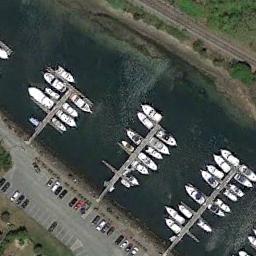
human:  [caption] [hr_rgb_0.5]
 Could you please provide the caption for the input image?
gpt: The harbor has lots of neatly docked boats and a parking lot is next to the harbor .

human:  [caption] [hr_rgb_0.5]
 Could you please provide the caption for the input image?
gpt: The harbor was empty of boats .

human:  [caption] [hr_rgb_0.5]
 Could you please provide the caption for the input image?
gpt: Some ships are neatly moored on the sea next to the harbor next to the parking lot, And there are some empty seats .

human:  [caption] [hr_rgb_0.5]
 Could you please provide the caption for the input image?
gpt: There are lots of cars in the parking lot next to the harbor .

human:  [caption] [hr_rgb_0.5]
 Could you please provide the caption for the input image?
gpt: There are some ships docked neatly at the harbor beside a parking lot .